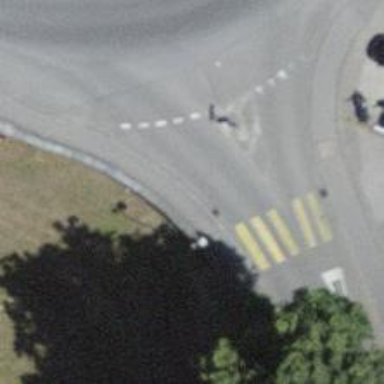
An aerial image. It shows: Road with "give way" sign.